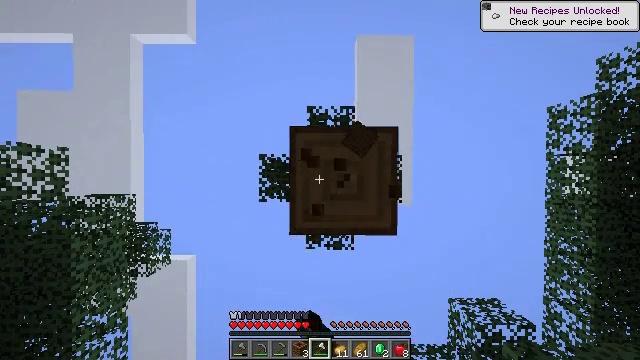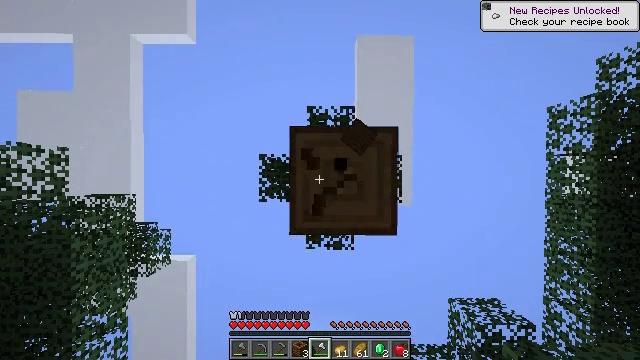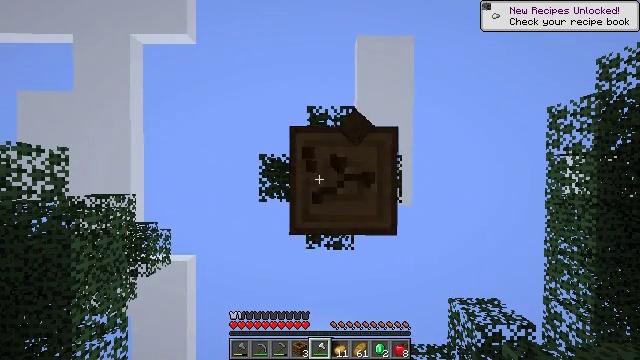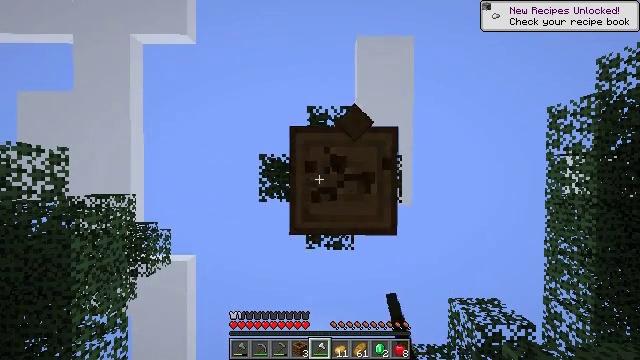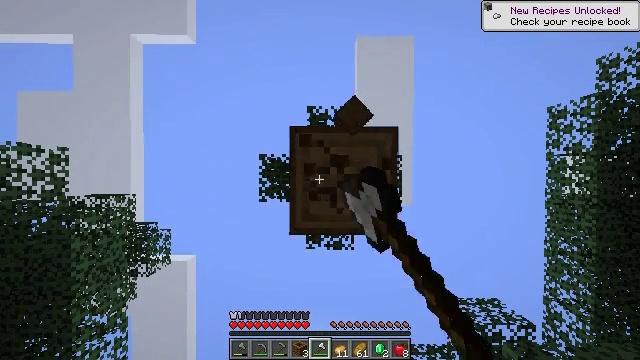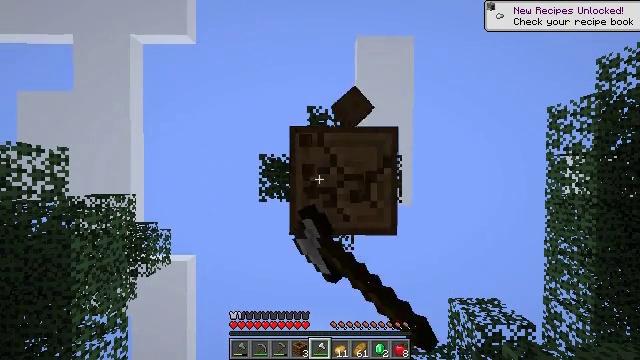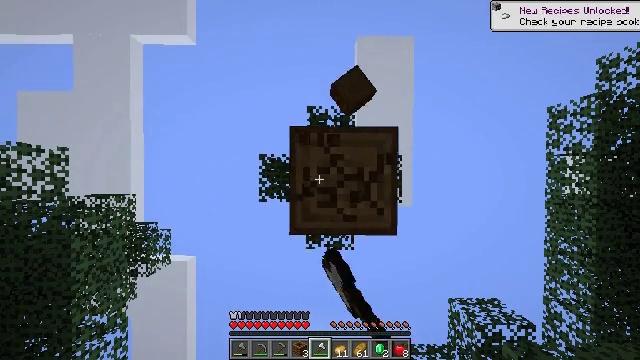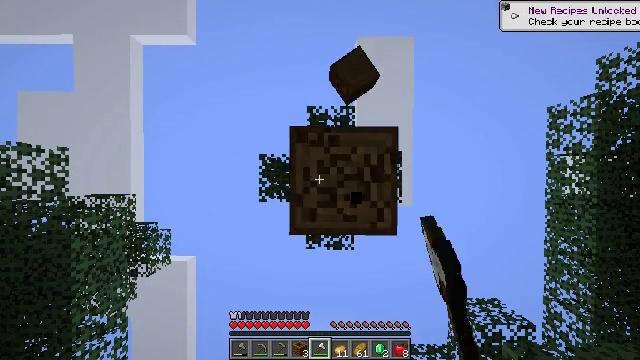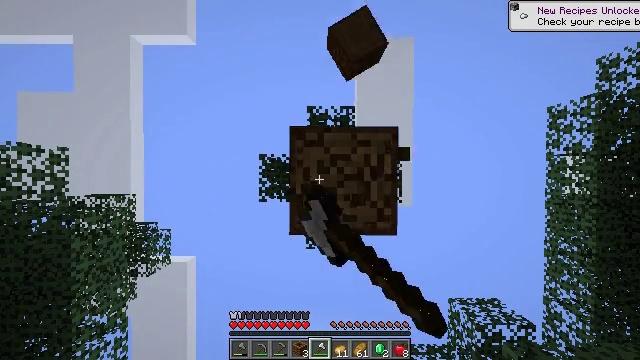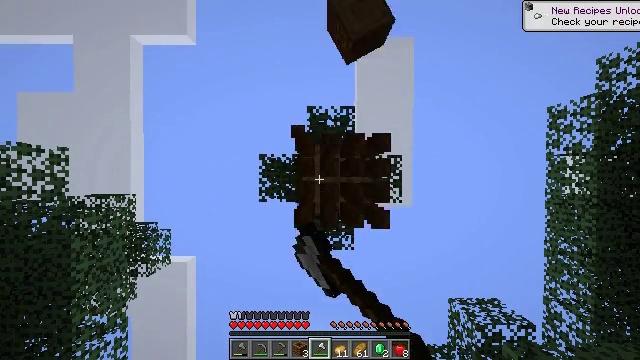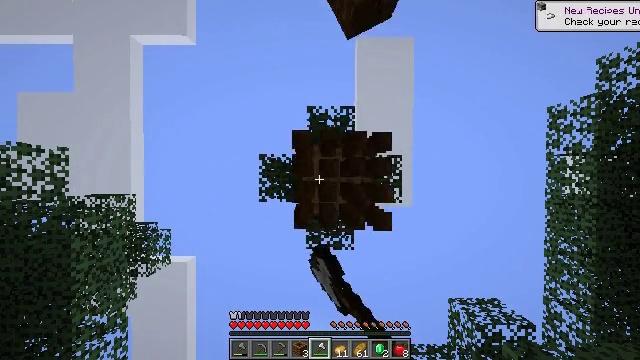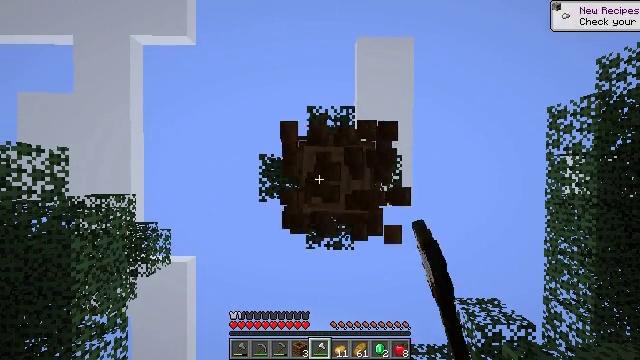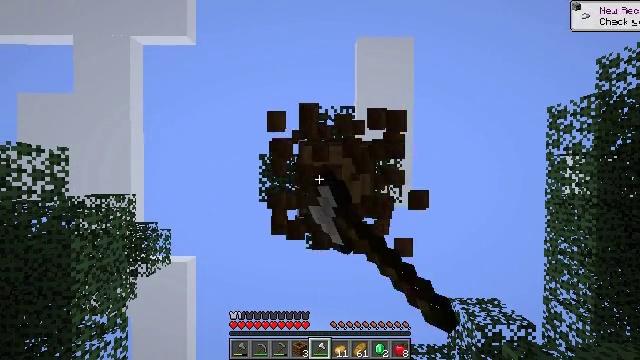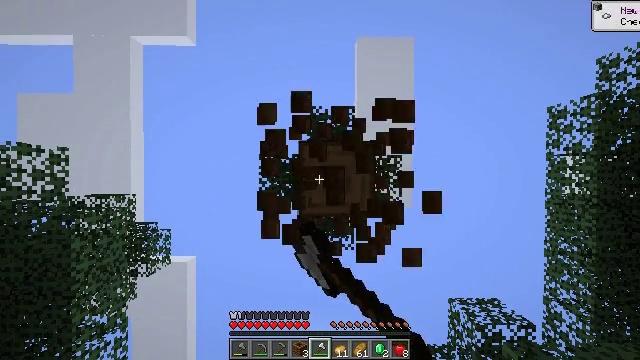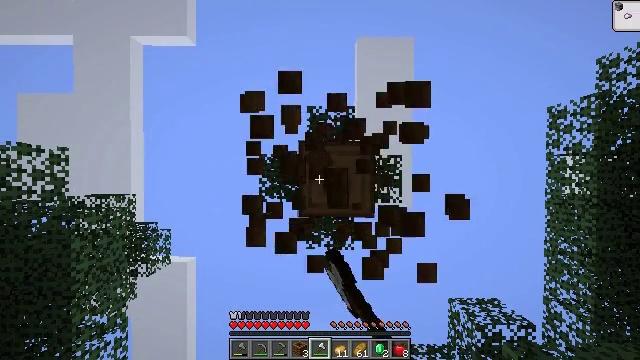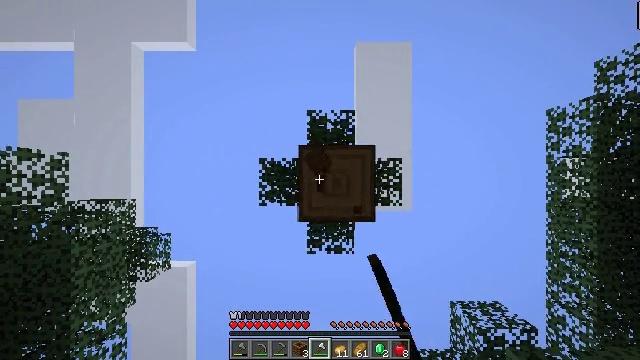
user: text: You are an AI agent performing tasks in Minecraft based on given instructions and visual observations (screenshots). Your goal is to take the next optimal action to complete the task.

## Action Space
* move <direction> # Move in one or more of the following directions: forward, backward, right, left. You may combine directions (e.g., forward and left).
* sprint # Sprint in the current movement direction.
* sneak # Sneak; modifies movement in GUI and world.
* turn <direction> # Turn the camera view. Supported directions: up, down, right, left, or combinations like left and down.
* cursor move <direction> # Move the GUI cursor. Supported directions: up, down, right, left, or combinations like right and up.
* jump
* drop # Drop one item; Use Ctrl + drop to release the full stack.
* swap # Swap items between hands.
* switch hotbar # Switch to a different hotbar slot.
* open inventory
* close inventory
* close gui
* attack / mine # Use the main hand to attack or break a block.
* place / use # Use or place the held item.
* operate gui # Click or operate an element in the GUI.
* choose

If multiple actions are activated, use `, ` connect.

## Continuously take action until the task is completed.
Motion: motion action
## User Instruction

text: Harvest the spruce log from a tree trunk.
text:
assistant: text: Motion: attack / mine
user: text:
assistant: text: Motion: attack / mine
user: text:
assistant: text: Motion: attack / mine
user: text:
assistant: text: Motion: attack / mine
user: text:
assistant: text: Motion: attack / mine
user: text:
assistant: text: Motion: attack / mine
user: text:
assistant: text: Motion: attack / mine
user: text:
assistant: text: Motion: attack / mine
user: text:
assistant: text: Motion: attack / mine
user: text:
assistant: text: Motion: attack / mine
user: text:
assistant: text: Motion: attack / mine
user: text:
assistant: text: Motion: attack / mine
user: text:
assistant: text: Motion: attack / mine
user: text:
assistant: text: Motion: attack / mine
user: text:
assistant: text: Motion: turn up, attack / mine
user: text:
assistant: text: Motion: turn left and up, attack / mine
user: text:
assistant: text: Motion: turn up, attack / mine
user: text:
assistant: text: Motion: attack / mine
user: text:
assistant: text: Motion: attack / mine
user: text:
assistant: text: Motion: attack / mine
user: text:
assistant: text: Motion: attack / mine
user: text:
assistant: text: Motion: attack / mine
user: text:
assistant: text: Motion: attack / mine
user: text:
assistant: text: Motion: attack / mine
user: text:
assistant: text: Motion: attack / mine
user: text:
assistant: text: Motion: attack / mine
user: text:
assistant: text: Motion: attack / mine
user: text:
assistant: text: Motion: attack / mine
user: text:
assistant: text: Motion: attack / mine
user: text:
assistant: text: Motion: attack / mine